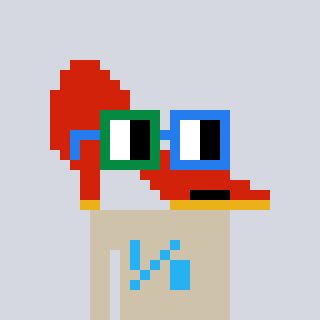
a pixel art character with square green and blue glasses, a highheel-shaped head and a bege-colored body on a cool background